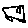
Label: car